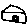
Label: house